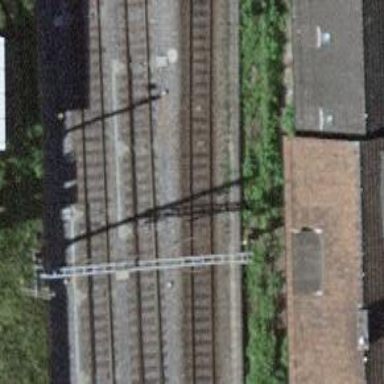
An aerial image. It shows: Railway switch.